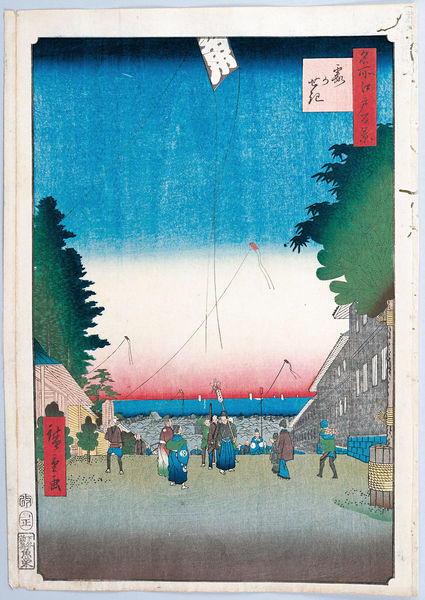
Titel: 100 berühmte Ansichten von Edo
Künstler: Utagawa Hiroshige
Schlagwörter: baum, blau, himmel, bäume, frauen, menschen, bunt, frau, grau, männer, zeichnung, rot, häuser, schnur, fliegen, japan, schrift, papier, fassaden, man, mauer, laden, läden, markt, platz, grun, foto, tusche, seil, zirkus, einkaufen, chinesisch, china, tempel, drachen, drache, steigen, gebaude, kimono, anonym, drach, mbaum, drachensteigen, drachen$